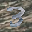
Label: 3